Question: I am using PyCharm to edit a XML file, and the highlight color of the tag is pretty uncomfortable.
The code is like:
'''
<DumpRoot>
</DumpRoot>
'''
And the effect is like:

How do I configure PyCharm so that I can change the color?
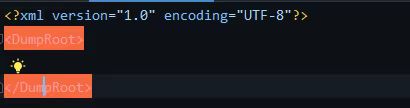
Answer: See the documentation <URL>.
The color can be changed by going to 'File' '>' 'Settings' '>' 'Editor' '>' 'General' '>' 'Color Sheme' '>' 'XML' and adjusting the color for 'Matched Tag' in that window. As shown in the screenshot:
<URL>